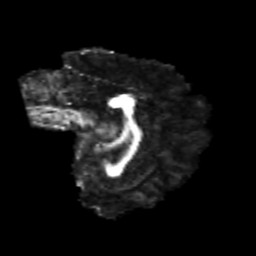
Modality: FA
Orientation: sagittal
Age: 21
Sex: female
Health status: healthy
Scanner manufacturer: philips
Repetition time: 7.387 s
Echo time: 0.08599 s